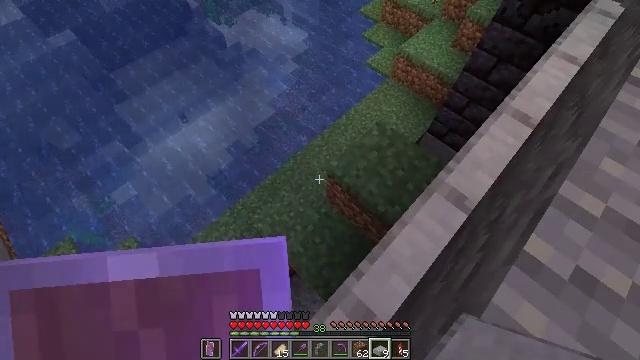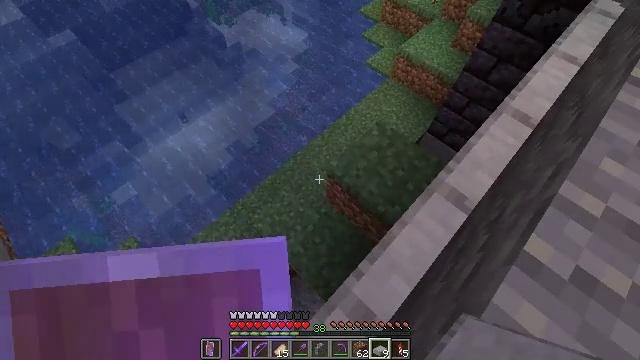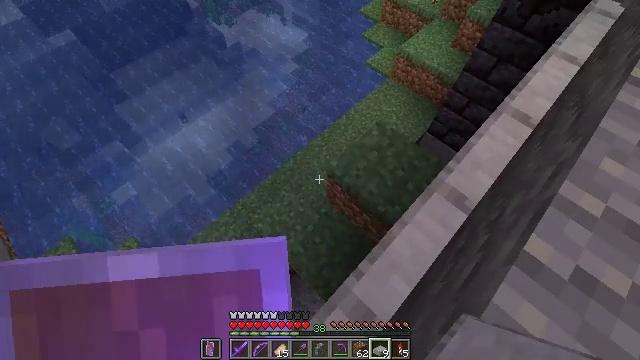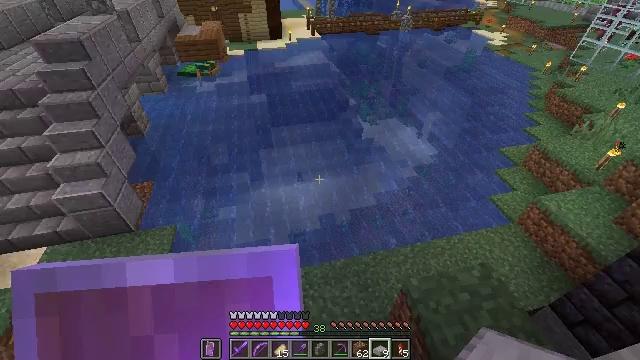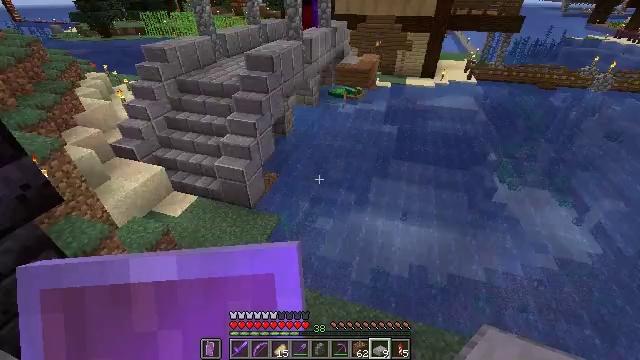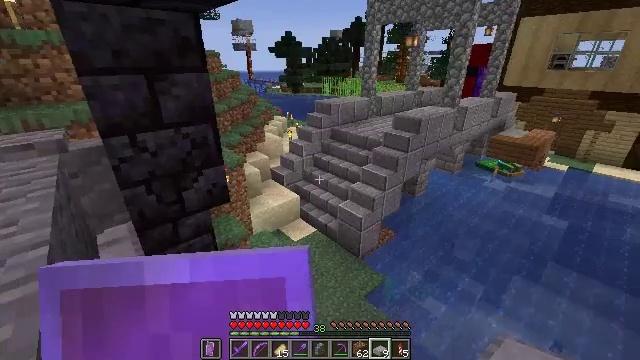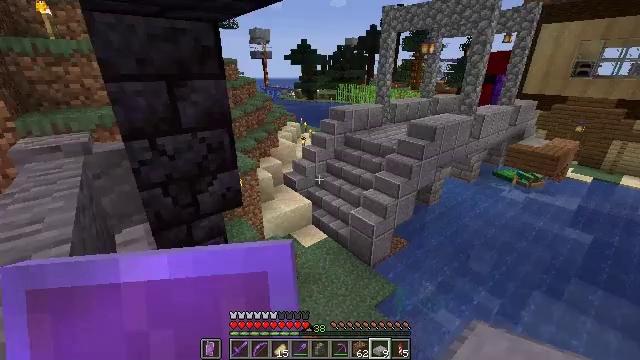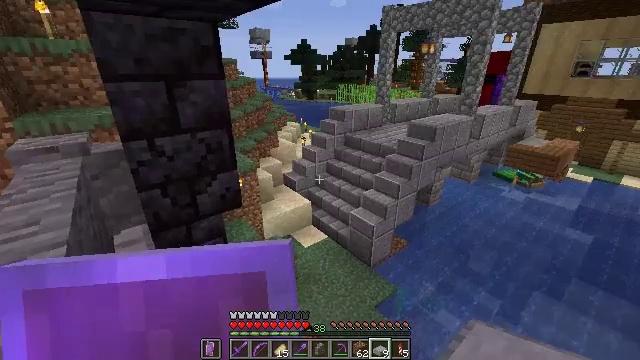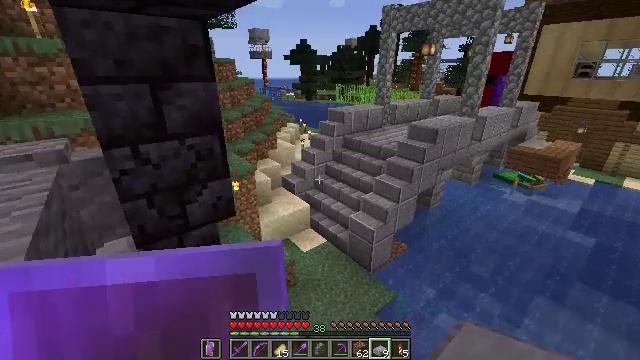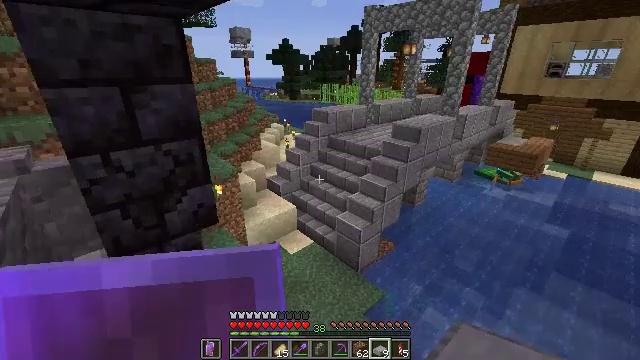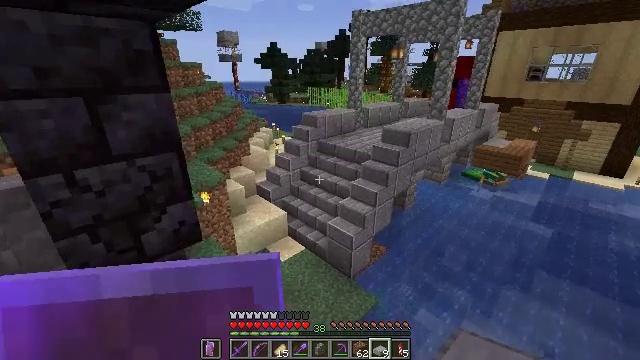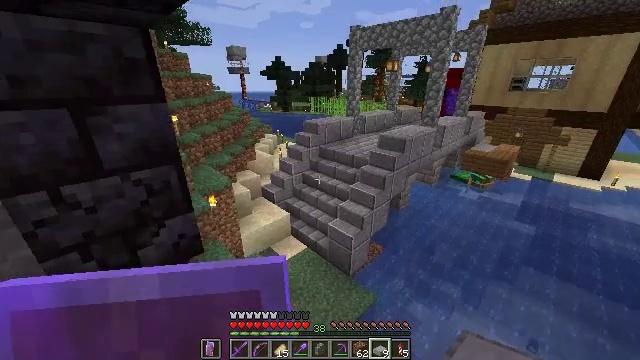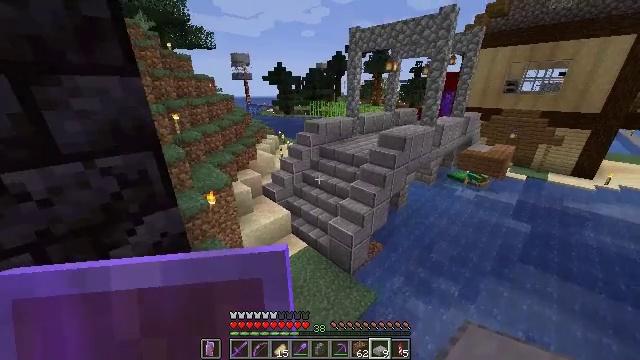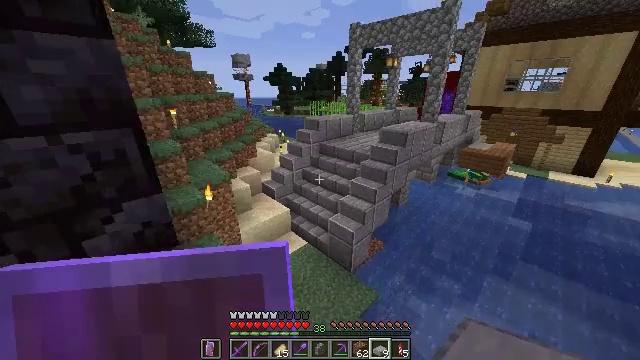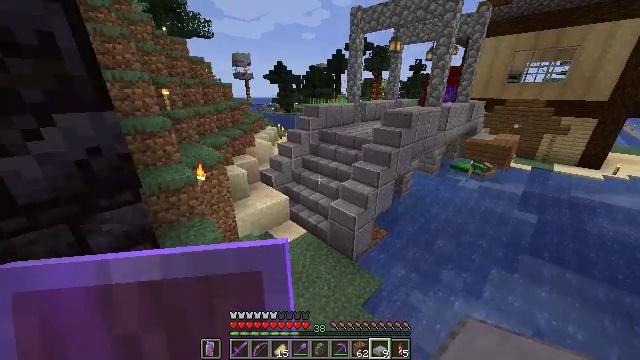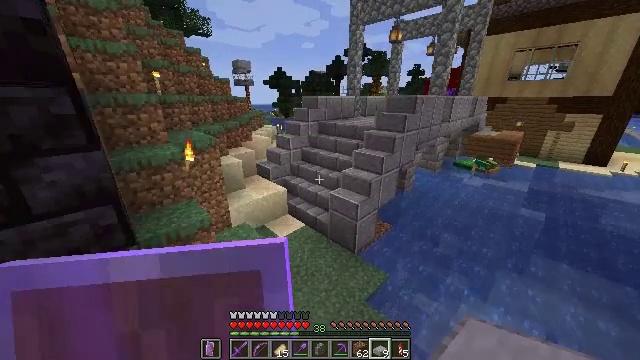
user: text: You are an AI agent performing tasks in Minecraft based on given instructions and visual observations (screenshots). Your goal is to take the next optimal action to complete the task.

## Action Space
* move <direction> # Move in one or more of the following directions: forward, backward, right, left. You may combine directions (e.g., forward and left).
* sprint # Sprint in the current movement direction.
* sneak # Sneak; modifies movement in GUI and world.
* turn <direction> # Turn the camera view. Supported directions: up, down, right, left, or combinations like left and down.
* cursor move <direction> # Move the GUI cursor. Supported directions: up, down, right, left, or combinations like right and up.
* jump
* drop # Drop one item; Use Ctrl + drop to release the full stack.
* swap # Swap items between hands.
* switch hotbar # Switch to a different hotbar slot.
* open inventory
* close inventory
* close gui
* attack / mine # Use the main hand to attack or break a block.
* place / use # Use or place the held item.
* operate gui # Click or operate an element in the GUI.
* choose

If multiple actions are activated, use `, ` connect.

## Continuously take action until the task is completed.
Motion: motion action
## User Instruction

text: Craft a smooth stone slab.
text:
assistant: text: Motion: no_op
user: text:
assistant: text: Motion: no_op
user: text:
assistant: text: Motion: turn left and up
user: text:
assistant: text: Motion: turn left and up
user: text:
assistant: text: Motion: turn left and up
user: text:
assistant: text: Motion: turn left and up
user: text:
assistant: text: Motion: move forward
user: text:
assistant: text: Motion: move forward
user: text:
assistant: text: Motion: move forward, sprint, turn right
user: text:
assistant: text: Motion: move forward, sprint, turn right
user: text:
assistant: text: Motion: move forward, sprint
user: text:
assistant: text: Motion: move forward, sprint
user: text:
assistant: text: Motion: move forward, sprint, jump
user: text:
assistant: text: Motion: move forward, sprint, jump
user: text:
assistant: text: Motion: move forward, sprint, turn up, jump
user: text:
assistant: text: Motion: move forward, sprint, turn up, jump
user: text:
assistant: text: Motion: move forward, sprint, turn up, jump
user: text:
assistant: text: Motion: move forward, sprint
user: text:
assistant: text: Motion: move forward, sprint
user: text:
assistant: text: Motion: move forward, sprint, turn up
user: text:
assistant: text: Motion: move forward, sprint, turn right and up
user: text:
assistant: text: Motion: move forward, sprint, turn right and up, jump
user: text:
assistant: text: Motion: move forward, sprint, jump
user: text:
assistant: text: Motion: move forward, sprint, jump
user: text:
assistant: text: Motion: move forward, sprint, jump
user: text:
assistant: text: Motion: move forward, sprint, jump
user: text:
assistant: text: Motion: move forward, sprint, jump
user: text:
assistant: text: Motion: move forward, sprint, jump
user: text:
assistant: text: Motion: move forward, sprint, turn up, jump
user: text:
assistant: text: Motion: move forward, sprint, turn up, jump